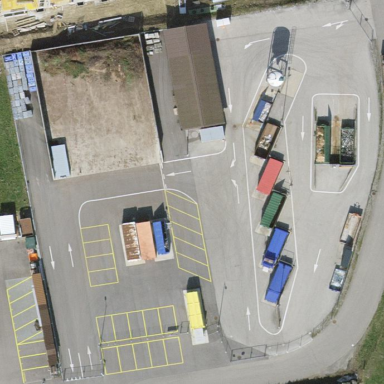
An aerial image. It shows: Recycling centre providing amenities for recycling.